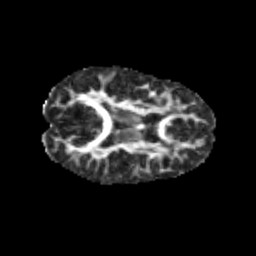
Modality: FA
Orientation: axial
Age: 10
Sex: female
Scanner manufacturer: siemens
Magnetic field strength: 3 T
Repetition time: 3.8 s
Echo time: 0.07 s